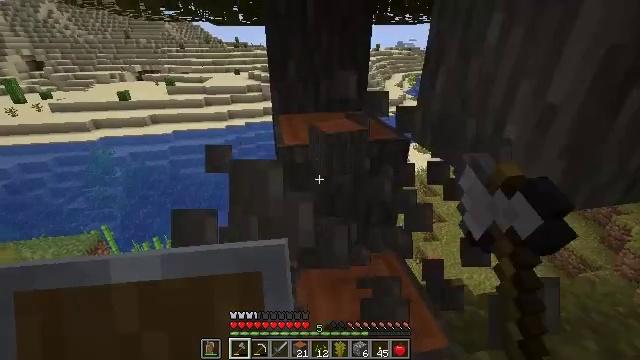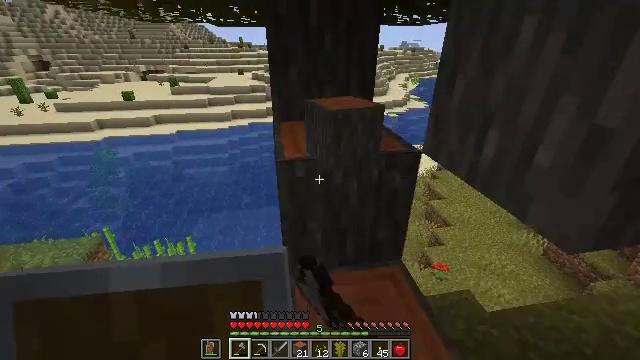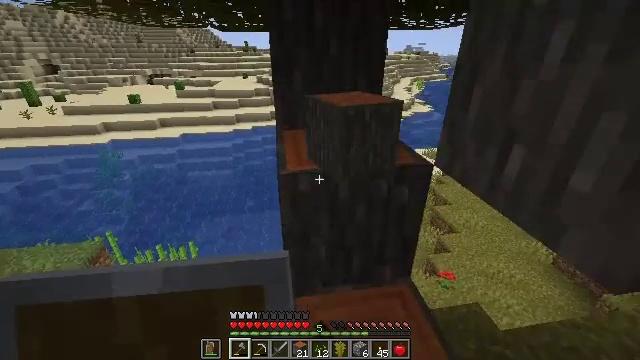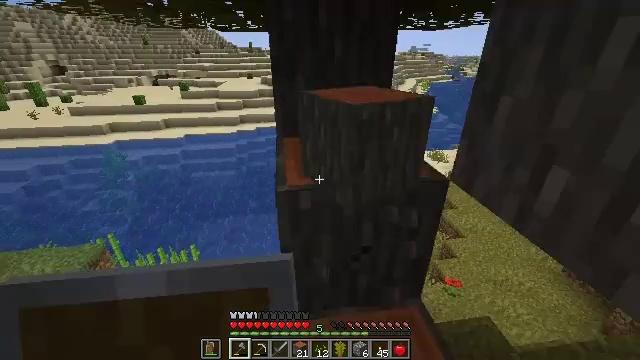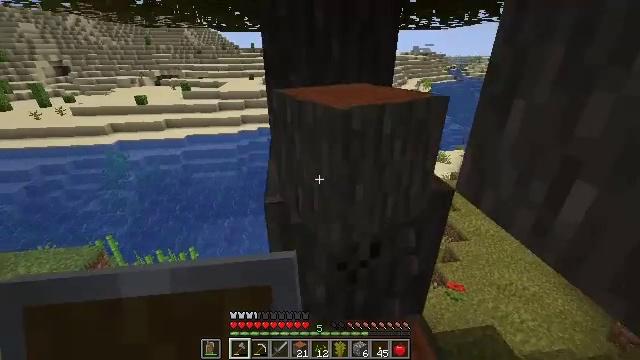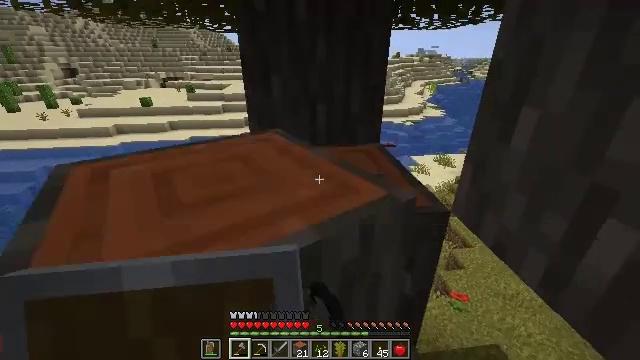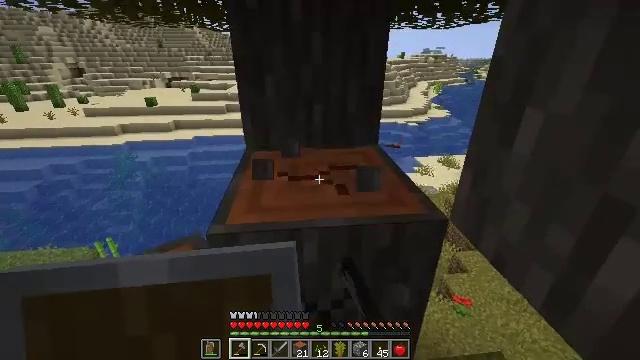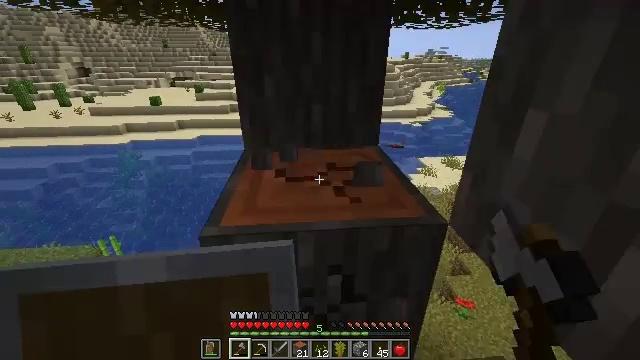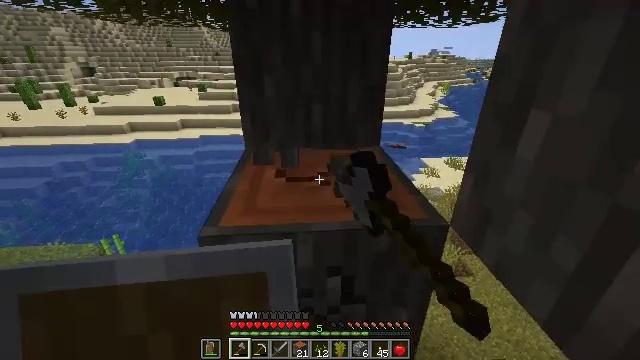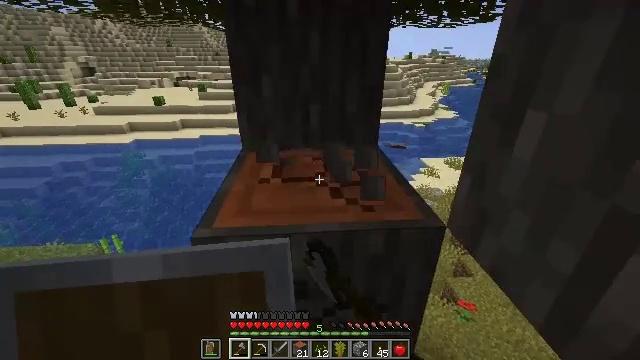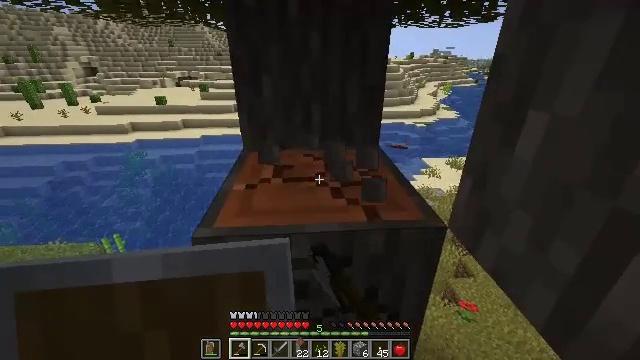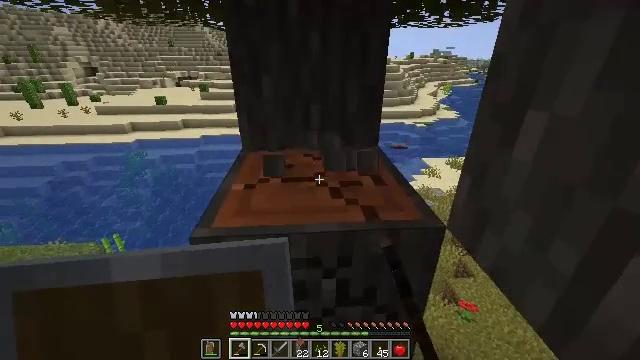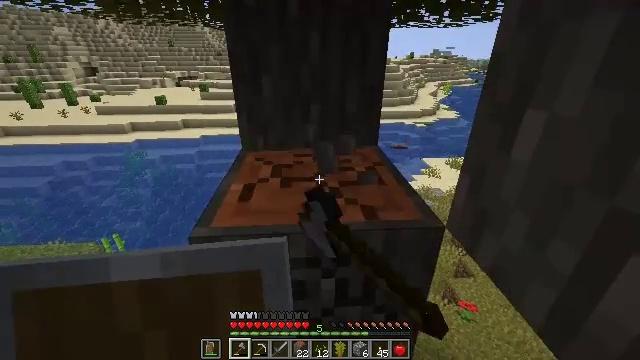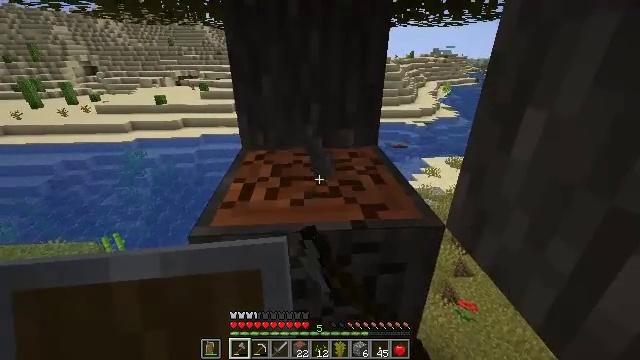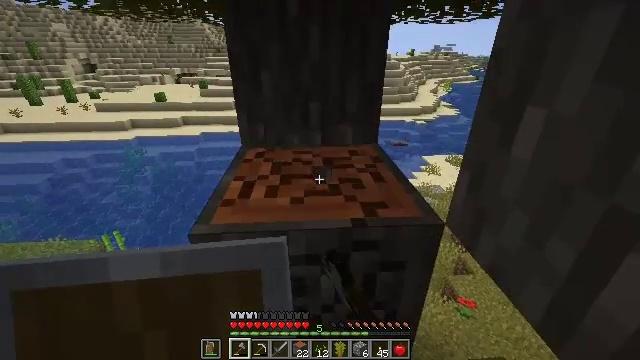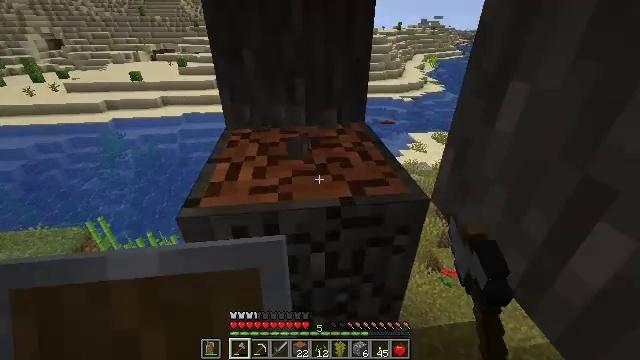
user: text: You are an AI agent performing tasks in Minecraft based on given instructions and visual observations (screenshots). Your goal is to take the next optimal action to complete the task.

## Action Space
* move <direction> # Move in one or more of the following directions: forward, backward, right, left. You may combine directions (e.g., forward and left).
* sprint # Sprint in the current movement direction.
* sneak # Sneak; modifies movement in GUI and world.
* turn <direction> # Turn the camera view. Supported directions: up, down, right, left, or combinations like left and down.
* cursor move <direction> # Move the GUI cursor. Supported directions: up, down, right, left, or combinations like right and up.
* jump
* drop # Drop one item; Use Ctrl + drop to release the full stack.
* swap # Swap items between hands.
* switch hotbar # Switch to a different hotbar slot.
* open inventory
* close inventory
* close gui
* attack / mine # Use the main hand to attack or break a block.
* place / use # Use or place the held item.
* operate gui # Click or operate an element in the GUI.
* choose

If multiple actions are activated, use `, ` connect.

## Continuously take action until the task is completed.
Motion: motion action
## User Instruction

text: Collect acacia logs by breaking the tree.
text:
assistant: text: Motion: move forward, attack / mine
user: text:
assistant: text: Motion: move forward, attack / mine
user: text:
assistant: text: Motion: move forward and move right, attack / mine
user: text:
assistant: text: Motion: move forward and move right, attack / mine
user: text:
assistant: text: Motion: turn left, attack / mine
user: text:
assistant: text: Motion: attack / mine
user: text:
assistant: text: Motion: attack / mine
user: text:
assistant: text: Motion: attack / mine
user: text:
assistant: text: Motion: attack / mine
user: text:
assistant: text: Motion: attack / mine
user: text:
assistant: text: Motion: attack / mine
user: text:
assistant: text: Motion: attack / mine
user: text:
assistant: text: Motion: attack / mine
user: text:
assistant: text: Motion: attack / mine
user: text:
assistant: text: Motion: turn right and down, attack / mine
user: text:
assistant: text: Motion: turn right and down, attack / mine
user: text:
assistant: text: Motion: turn down, attack / mine
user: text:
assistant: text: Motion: attack / mine
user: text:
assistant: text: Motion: attack / mine
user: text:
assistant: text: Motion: turn down, attack / mine
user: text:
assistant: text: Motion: turn down, attack / mine
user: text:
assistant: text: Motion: turn down, attack / mine
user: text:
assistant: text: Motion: sneak, attack / mine
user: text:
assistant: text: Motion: sneak, attack / mine
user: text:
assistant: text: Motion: move forward, sneak, turn up, attack / mine
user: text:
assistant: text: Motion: move forward, sneak, turn left and up
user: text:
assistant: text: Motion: move forward, sneak, turn left and up
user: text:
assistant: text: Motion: move forward, sneak, turn left and up
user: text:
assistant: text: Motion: move forward, sneak, turn up
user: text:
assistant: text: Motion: move forward, sneak, turn up